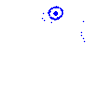
Particle: proton